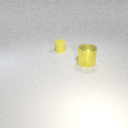
small yellow rubber cylinder to the left of large yellow metal cylinder